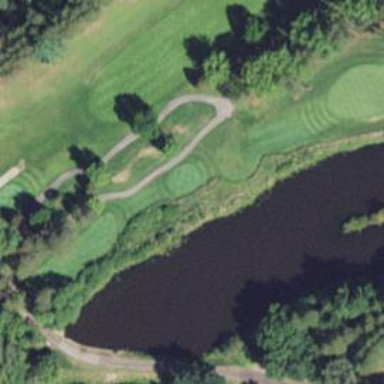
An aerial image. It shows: Golf hole.